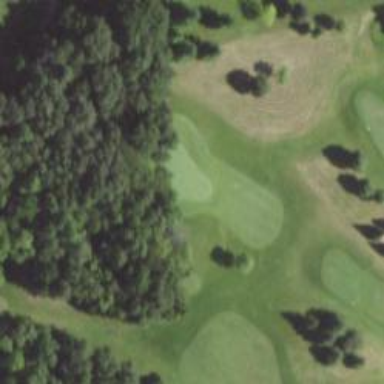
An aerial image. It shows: Golf hole.